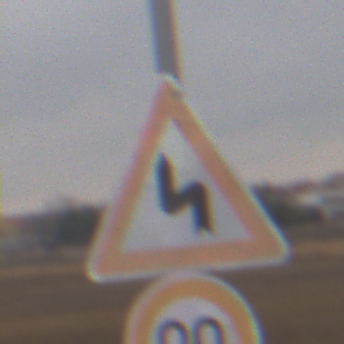
Verkehrszeichen: DoppelkurveZunaechstLinks
Zusatzzeichen unten: Geschwindigkeit90
Umgebung: Outdoor, RoadRail
Tageszeit: Midday
Wetter: Overcast
Licht: Natural
Jahreszeit: NotSpecified
Kontrast: LowContrast